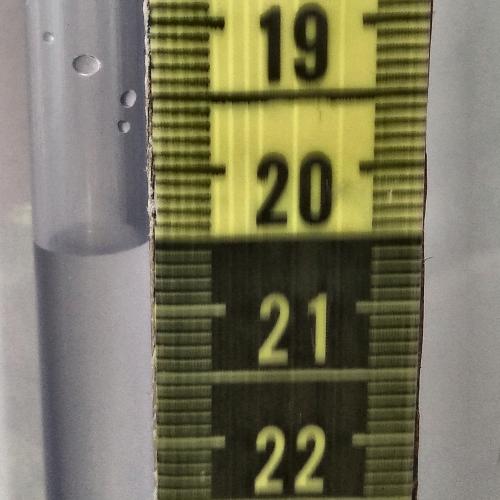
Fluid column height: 20.5 cm